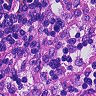
Metastatic tissue present: no